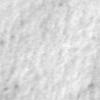
Label: no_change